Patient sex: F
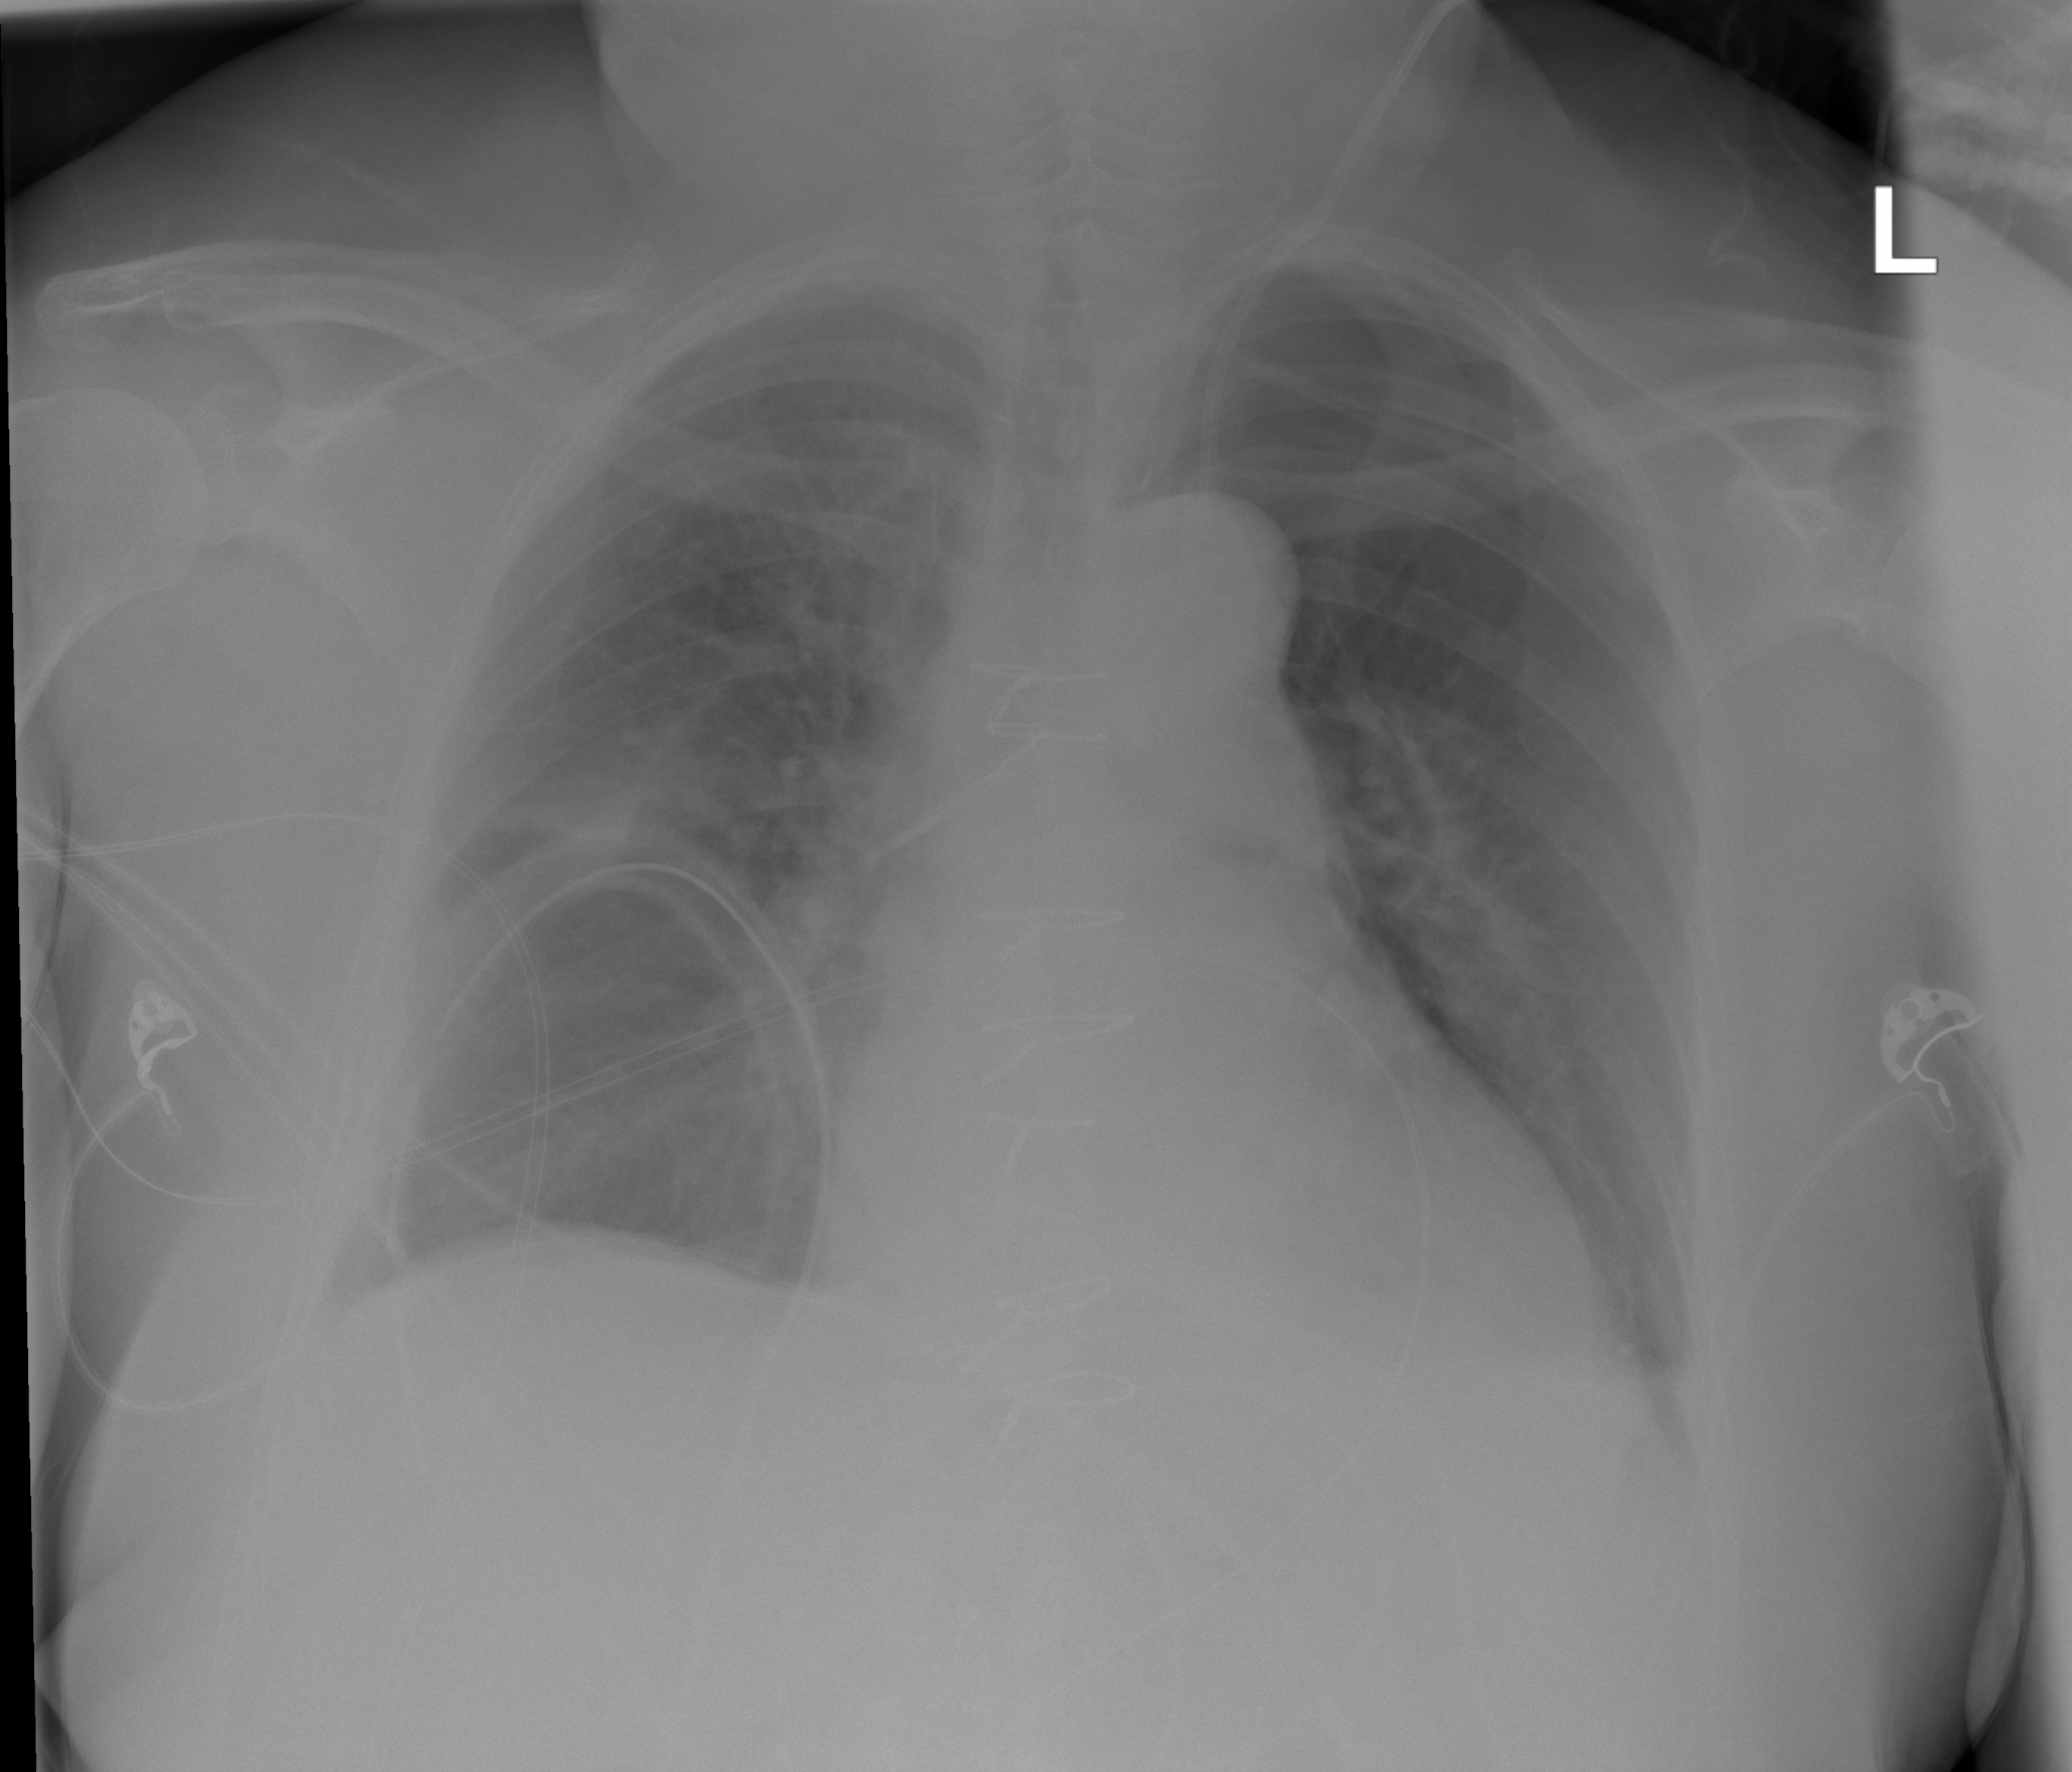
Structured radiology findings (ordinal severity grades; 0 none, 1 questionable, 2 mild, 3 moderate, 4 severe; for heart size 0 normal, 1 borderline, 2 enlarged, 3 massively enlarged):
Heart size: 1
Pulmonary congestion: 1
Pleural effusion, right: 2
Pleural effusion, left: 0
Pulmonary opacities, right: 0
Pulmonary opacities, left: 0
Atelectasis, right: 2
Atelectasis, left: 0